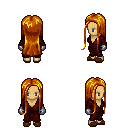
a pixel art fantasy rpg character, female body template, human, tanned skin, red robe, white pants, dark blonde extra-long hairstyle, metal gloves, brown slippers, four views (front, back, left, right), 2x2 character sprite sheet, small pixel art, hard edges, no anti-aliasing